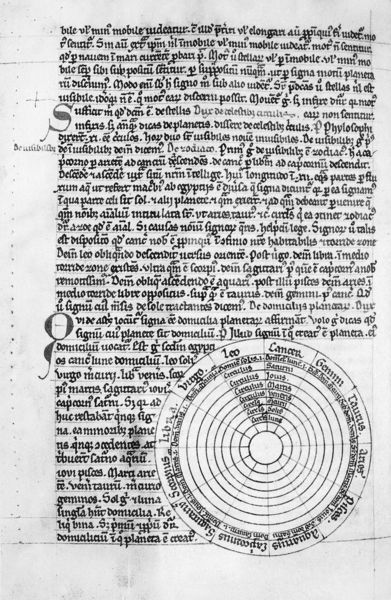
Titel: Dragmaticon philosophiae, Florenz
Künstler: Wilhelm von Conches
Institution: Florenz, Biblioteca Medicea Laurenziana
Schlagwörter: weiß, schwarz, zeichnung, malerei, blatt, kreis, schrift, papier, linien, französisch, buch, ringe, kloster, schwarzweiss, sternbild, seite, illustration, text, kreise, initiale, buchseite, pergament, löwe, zeilen, sternzeichen, handschrift, krebs, latein, astrologie, inkunabel, gemm, buchsabe, zweilling